Interaction volume radius: 5 \u00c5
Interaction volume height: 10 \u00c5
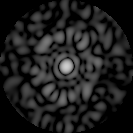
Disorder parameter: 0.8618